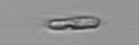
Label: Chrysochromulina